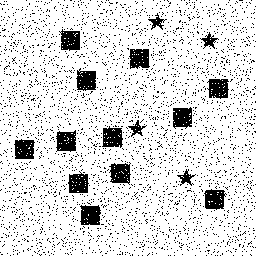
Squares: 12
Triangles: 0
Stars: 4
Total shapes: 16